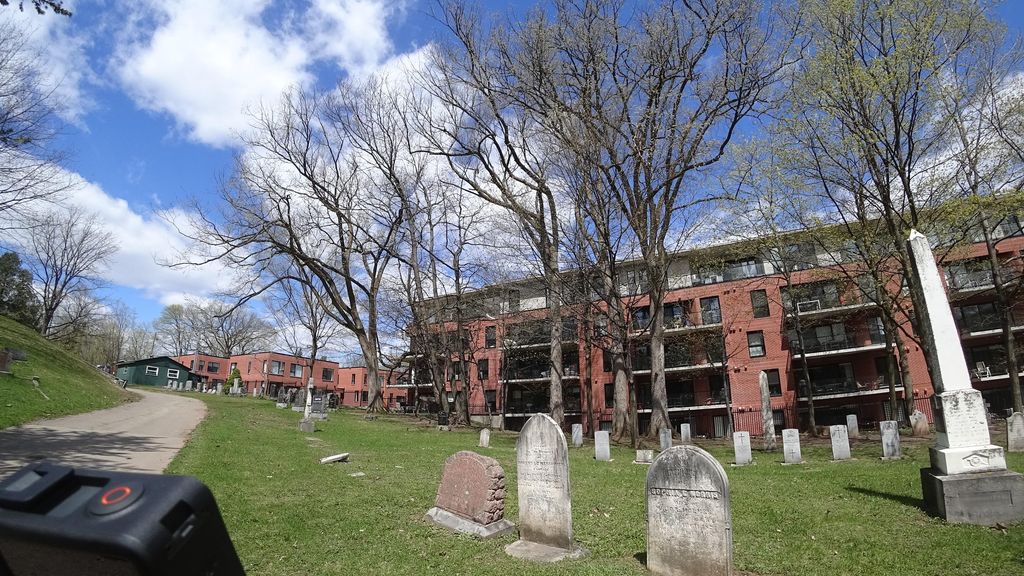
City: quebec_city